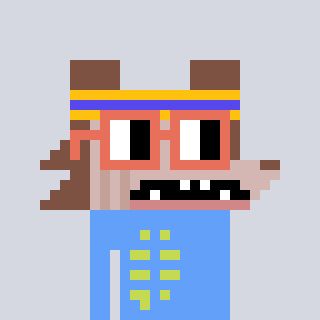
a pixel art character with square orange glasses, a werewolf-shaped head and a blue-colored body on a cool background